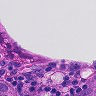
Metastatic tissue present: yes